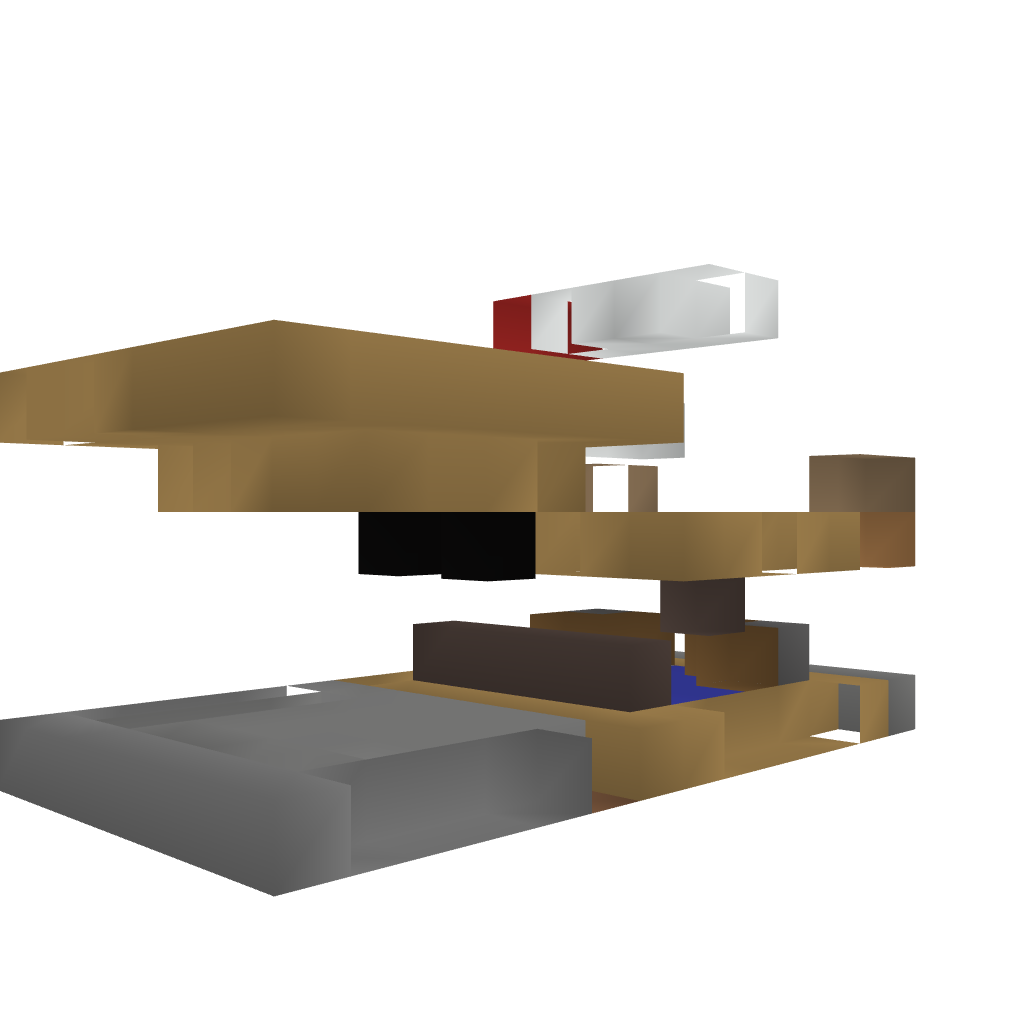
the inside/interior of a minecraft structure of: PostOffice